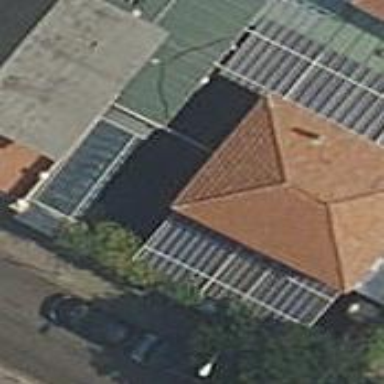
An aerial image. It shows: Hipped roof house.